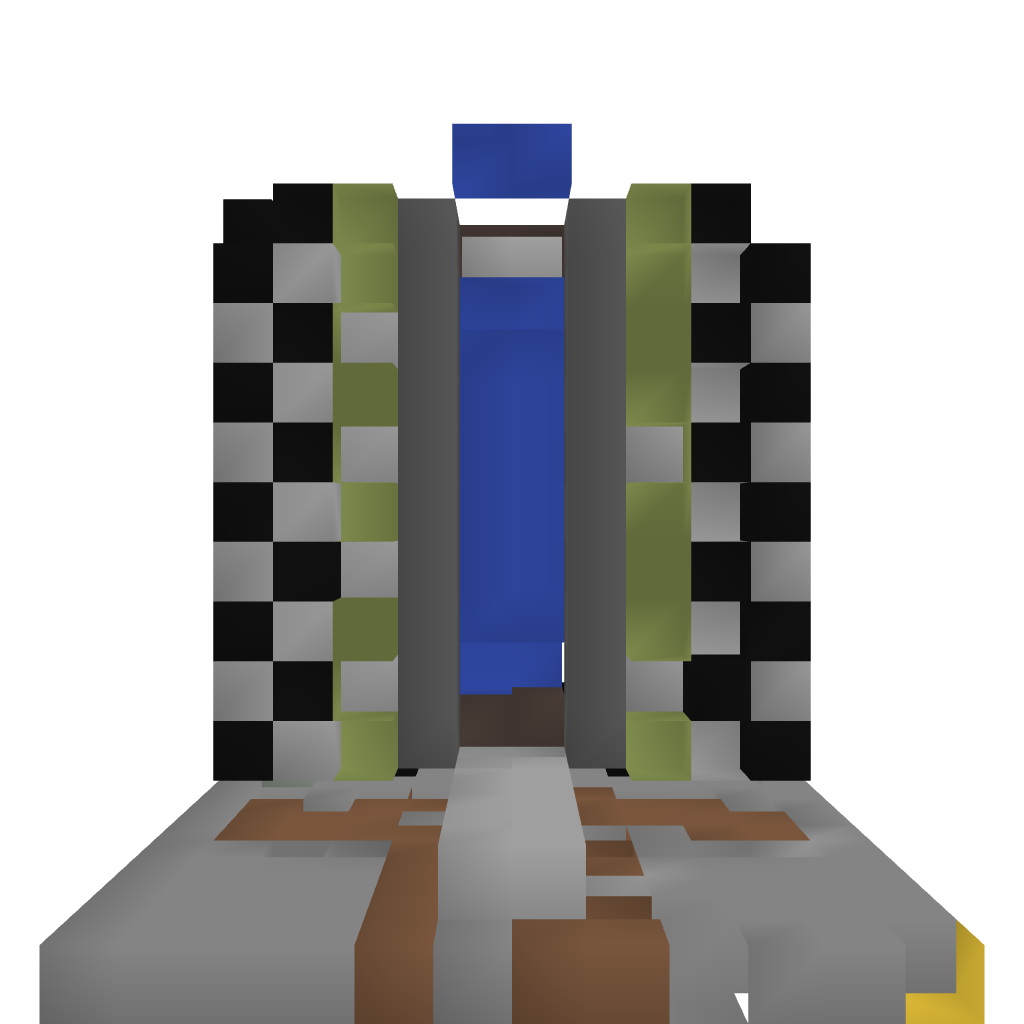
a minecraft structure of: Canal lock